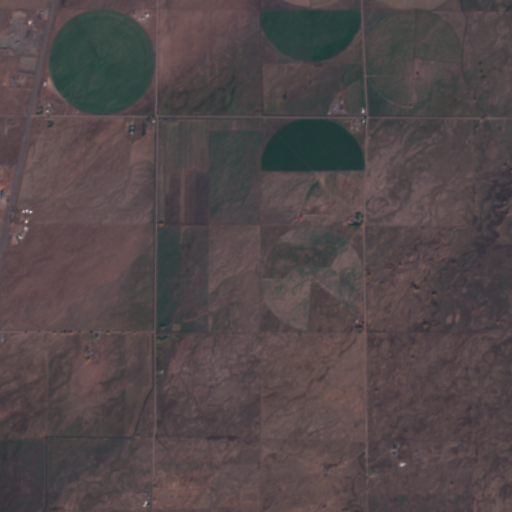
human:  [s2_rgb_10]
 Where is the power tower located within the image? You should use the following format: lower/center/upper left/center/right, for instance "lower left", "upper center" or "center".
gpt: There is no power tower in the image.